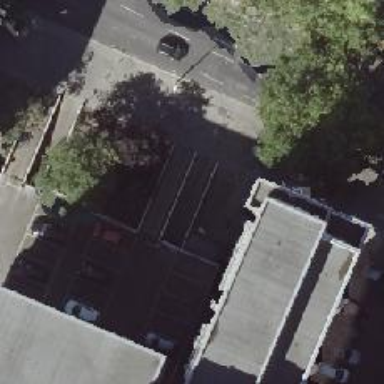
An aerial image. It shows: Multi-storey parking entrance.